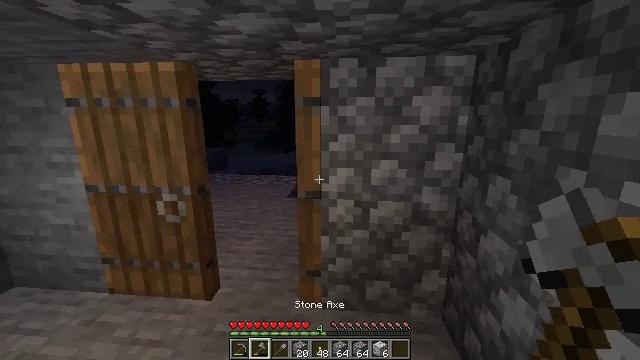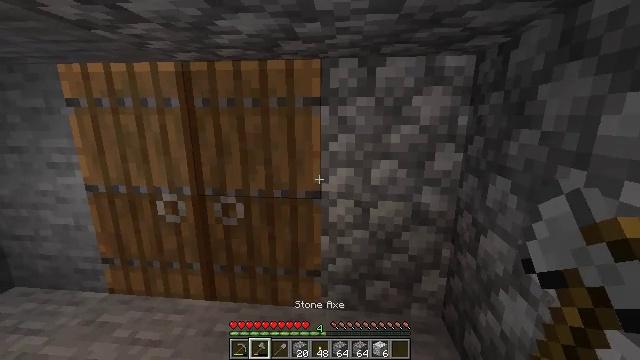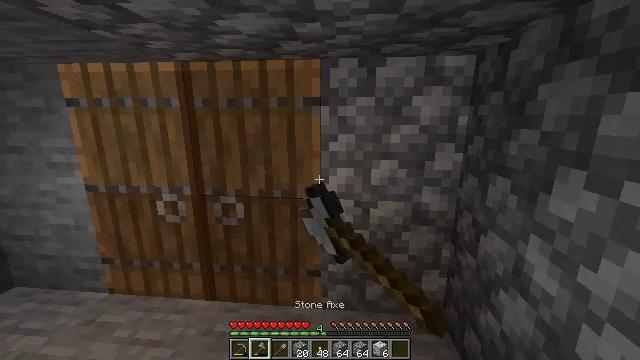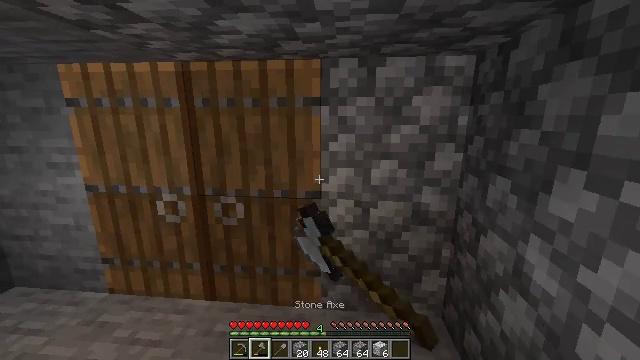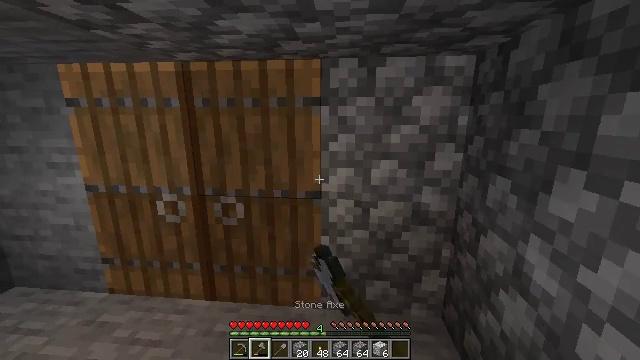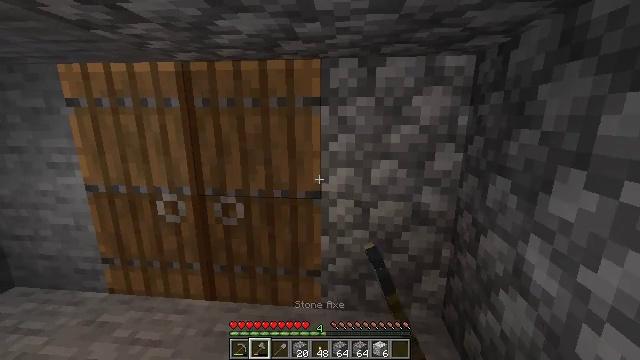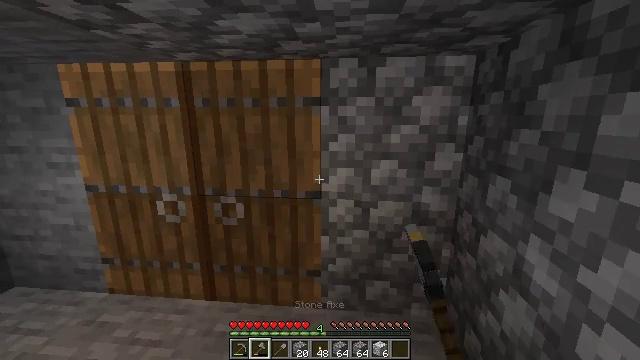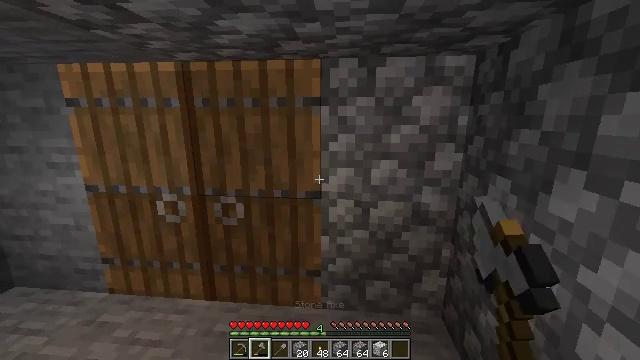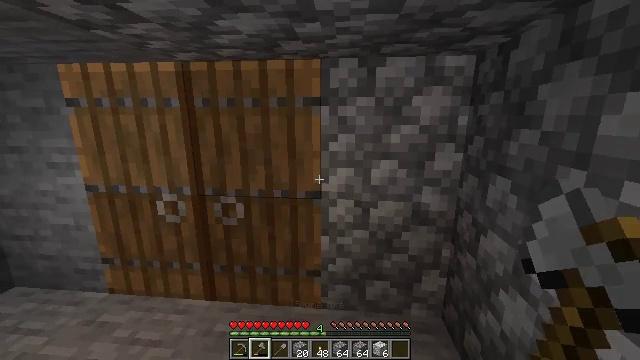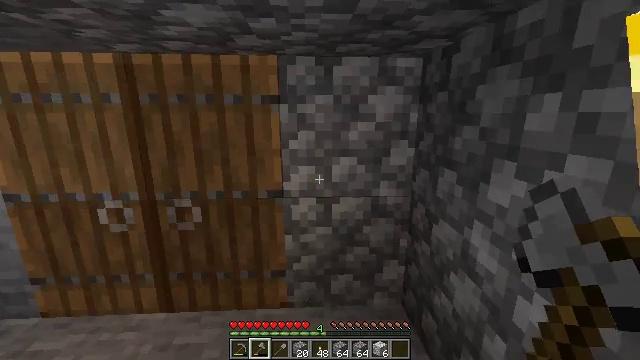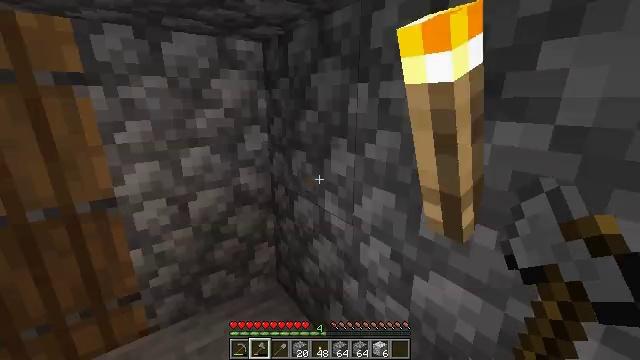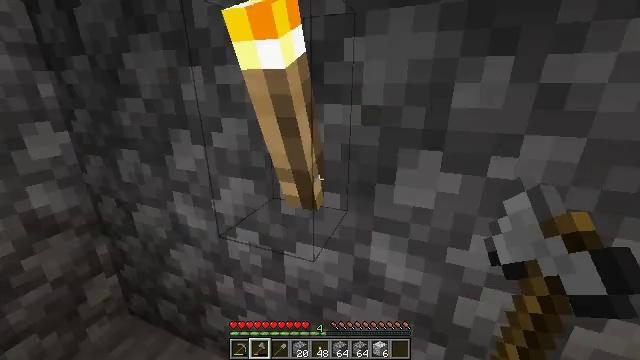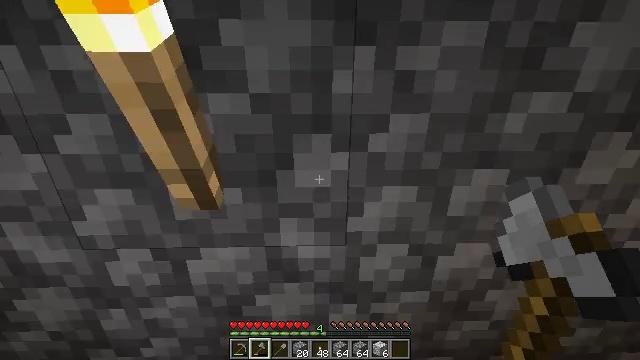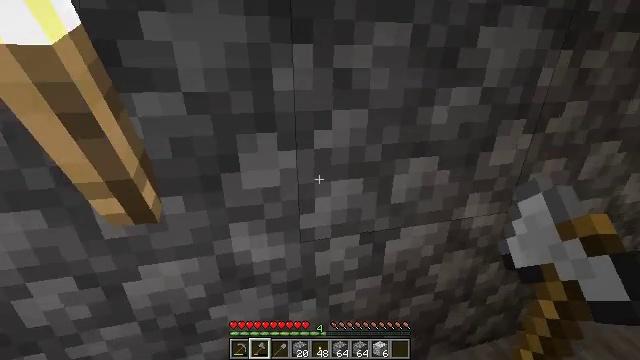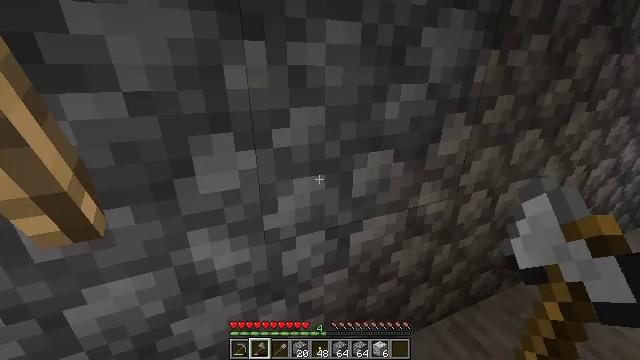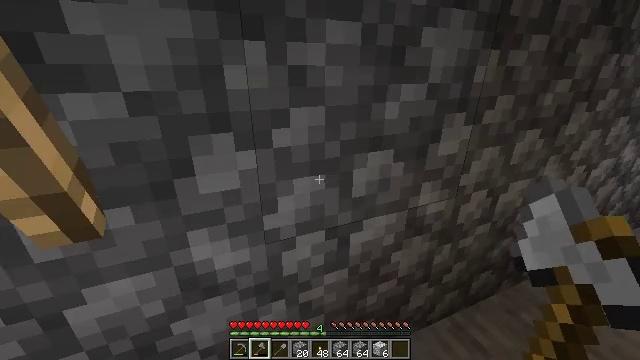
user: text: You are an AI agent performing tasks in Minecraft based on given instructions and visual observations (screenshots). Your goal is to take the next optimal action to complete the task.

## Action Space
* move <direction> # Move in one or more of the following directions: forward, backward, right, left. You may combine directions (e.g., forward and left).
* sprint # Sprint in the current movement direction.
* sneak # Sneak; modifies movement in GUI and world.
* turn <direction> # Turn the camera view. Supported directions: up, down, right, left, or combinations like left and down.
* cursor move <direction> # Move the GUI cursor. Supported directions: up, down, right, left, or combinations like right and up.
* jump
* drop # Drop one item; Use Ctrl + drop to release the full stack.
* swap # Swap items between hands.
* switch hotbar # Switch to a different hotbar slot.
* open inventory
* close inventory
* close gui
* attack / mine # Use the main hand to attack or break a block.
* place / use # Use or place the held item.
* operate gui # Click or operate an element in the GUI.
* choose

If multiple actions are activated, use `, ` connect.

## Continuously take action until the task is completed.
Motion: motion action
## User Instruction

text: Put spruce planks and sticks in the crafting grid to get a spruce fence.
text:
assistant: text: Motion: use / place
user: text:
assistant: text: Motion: use / place
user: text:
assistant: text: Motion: use / place
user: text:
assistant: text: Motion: no_op
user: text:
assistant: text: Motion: no_op
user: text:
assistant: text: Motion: no_op
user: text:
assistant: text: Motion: no_op
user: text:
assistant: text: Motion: no_op
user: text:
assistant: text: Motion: turn right
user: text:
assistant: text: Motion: turn right and down
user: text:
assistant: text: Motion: turn right and down
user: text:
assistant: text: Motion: turn right and down
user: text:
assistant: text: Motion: turn right
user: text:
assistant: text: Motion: turn right
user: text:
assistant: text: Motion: no_op
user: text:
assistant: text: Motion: no_op
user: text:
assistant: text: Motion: move right
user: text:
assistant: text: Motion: move right, turn right
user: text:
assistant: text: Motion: move right, turn right
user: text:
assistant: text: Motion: move right, turn right
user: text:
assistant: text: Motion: move right, turn right and up
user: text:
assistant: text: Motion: move right, turn right and up
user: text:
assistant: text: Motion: move right, turn right and up
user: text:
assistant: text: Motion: move right, turn up
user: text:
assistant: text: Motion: move forward and move right
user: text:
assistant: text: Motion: move forward
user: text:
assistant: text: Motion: move forward
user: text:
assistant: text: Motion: move forward
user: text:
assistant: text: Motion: move forward
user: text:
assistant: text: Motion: move forward